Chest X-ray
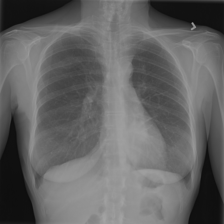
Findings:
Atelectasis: negative
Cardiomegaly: negative
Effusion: negative
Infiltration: negative
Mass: positive
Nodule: negative
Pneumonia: negative
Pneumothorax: negative
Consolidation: negative
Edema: negative
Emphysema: negative
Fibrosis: negative
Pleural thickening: negative
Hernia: negative